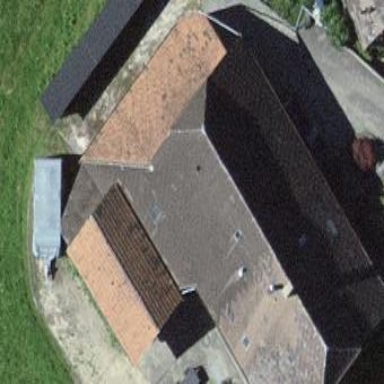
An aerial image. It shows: Farm building.